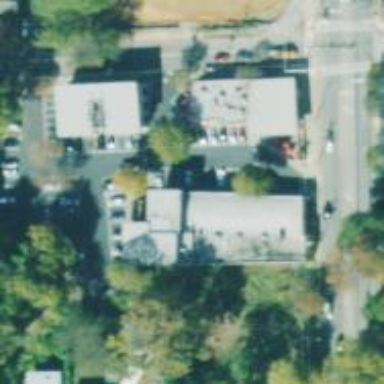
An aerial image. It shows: Veterinary facility.